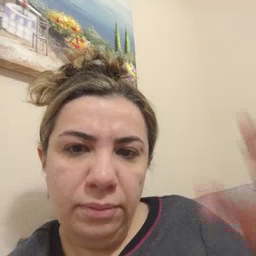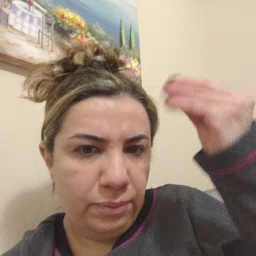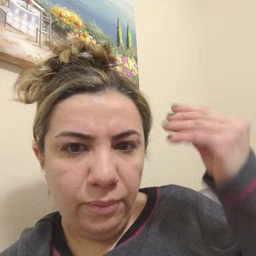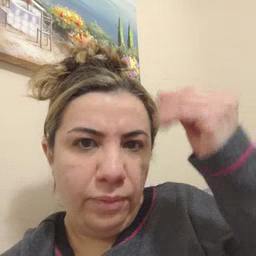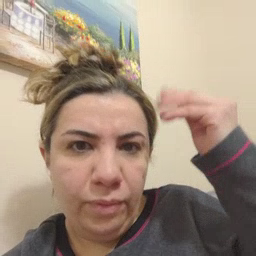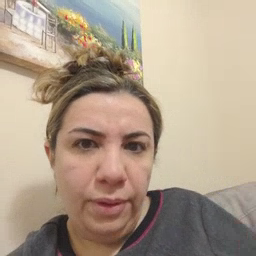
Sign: think